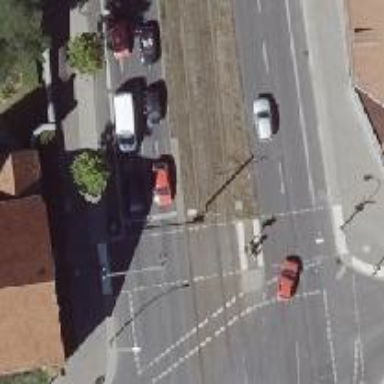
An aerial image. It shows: Road with traffic signals.